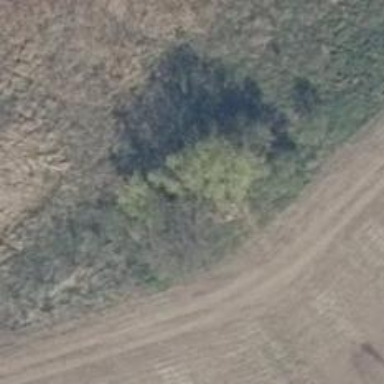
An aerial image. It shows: Deciduous broadleaved tree.